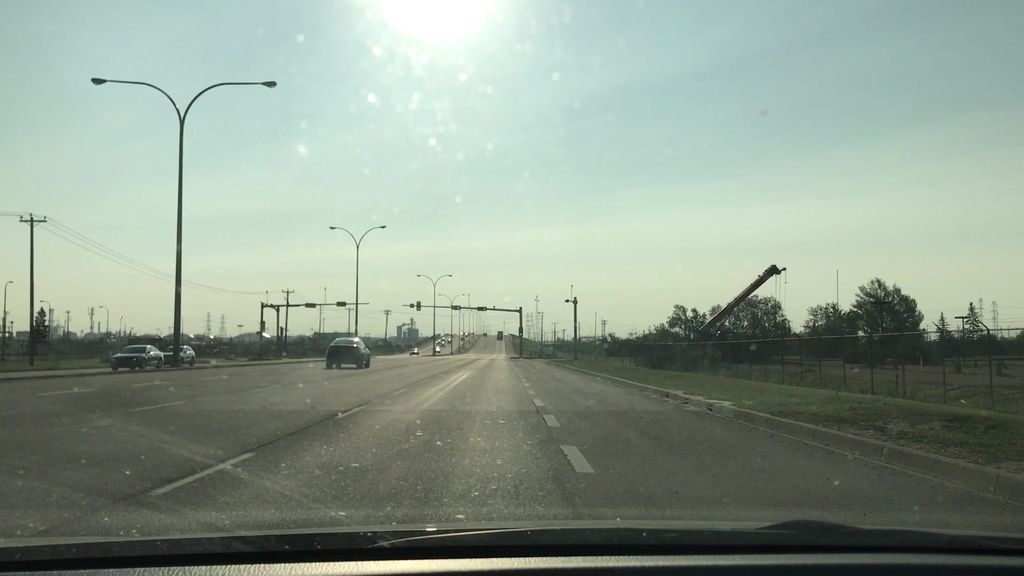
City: edmonton